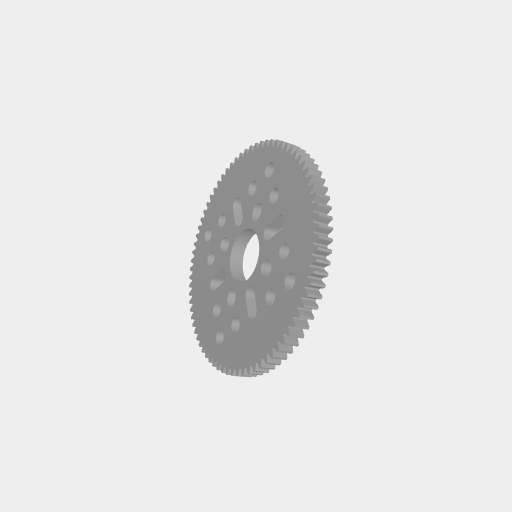
Part: HubMountAcetalGear74T